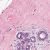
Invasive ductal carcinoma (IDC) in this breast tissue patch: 0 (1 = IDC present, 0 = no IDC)